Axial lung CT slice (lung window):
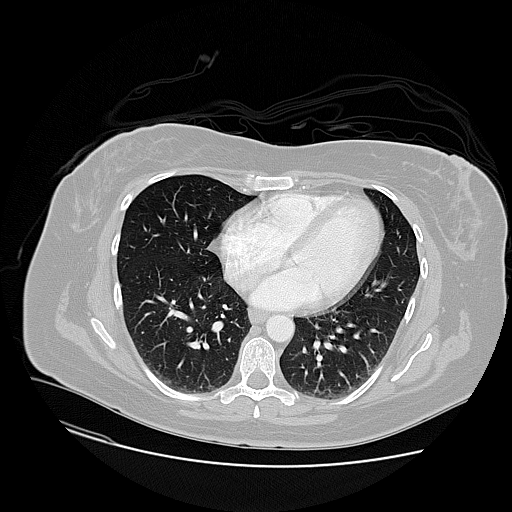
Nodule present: no